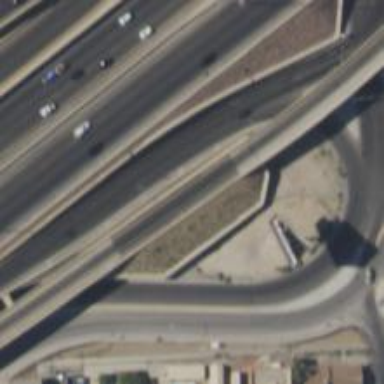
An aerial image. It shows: Motorway link.